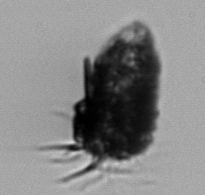
Label: Tintinnopsis